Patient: sex F, age 75
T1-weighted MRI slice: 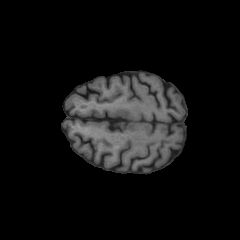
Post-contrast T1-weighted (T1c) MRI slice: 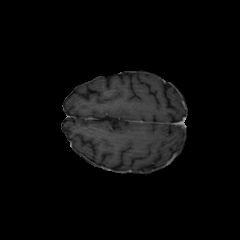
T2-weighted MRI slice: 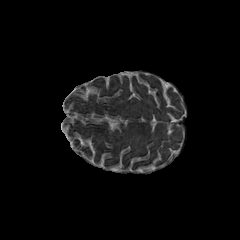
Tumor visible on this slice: no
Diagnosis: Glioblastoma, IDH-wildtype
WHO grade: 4